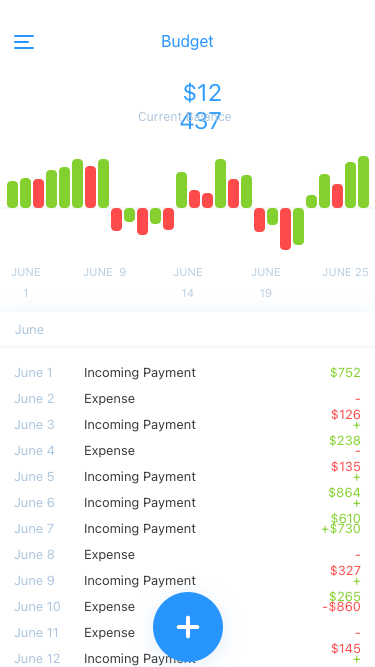
Text in this UI design:
June 12
Incoming Payment
+$310
June 11
Expense
-$145
June 10
Expense
-$860
June 9
Incoming Payment
+$265
June 8
Expense
-$327
June 7
Incoming Payment
+$730
June 6
Incoming Payment
+$610
June 5
Incoming Payment
+$864
June 4
Expense
-$135
June 3
Incoming Payment
+$238
June 2
Expense
-$126
June 1
Incoming Payment
$752
June 1
June 25
June  14
June  19
June  9
June
$12 437
Current Balance
Budget